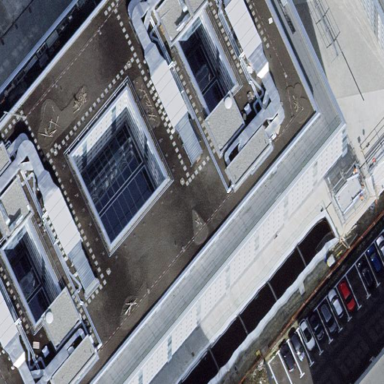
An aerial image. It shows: Office building.